Aerial crown-view tile of a tropical tree (Barro Colorado Island, Panama), acquired 20241014:
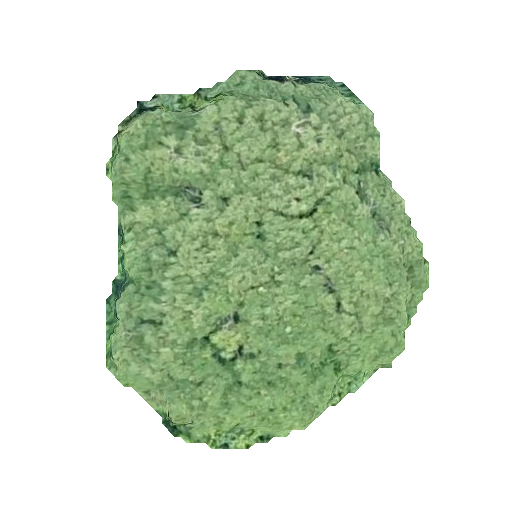
Species: Handroanthus guayacan
GBIF accepted scientific name: Handroanthus guayacan
Crown area: 145.111 m²